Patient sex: M
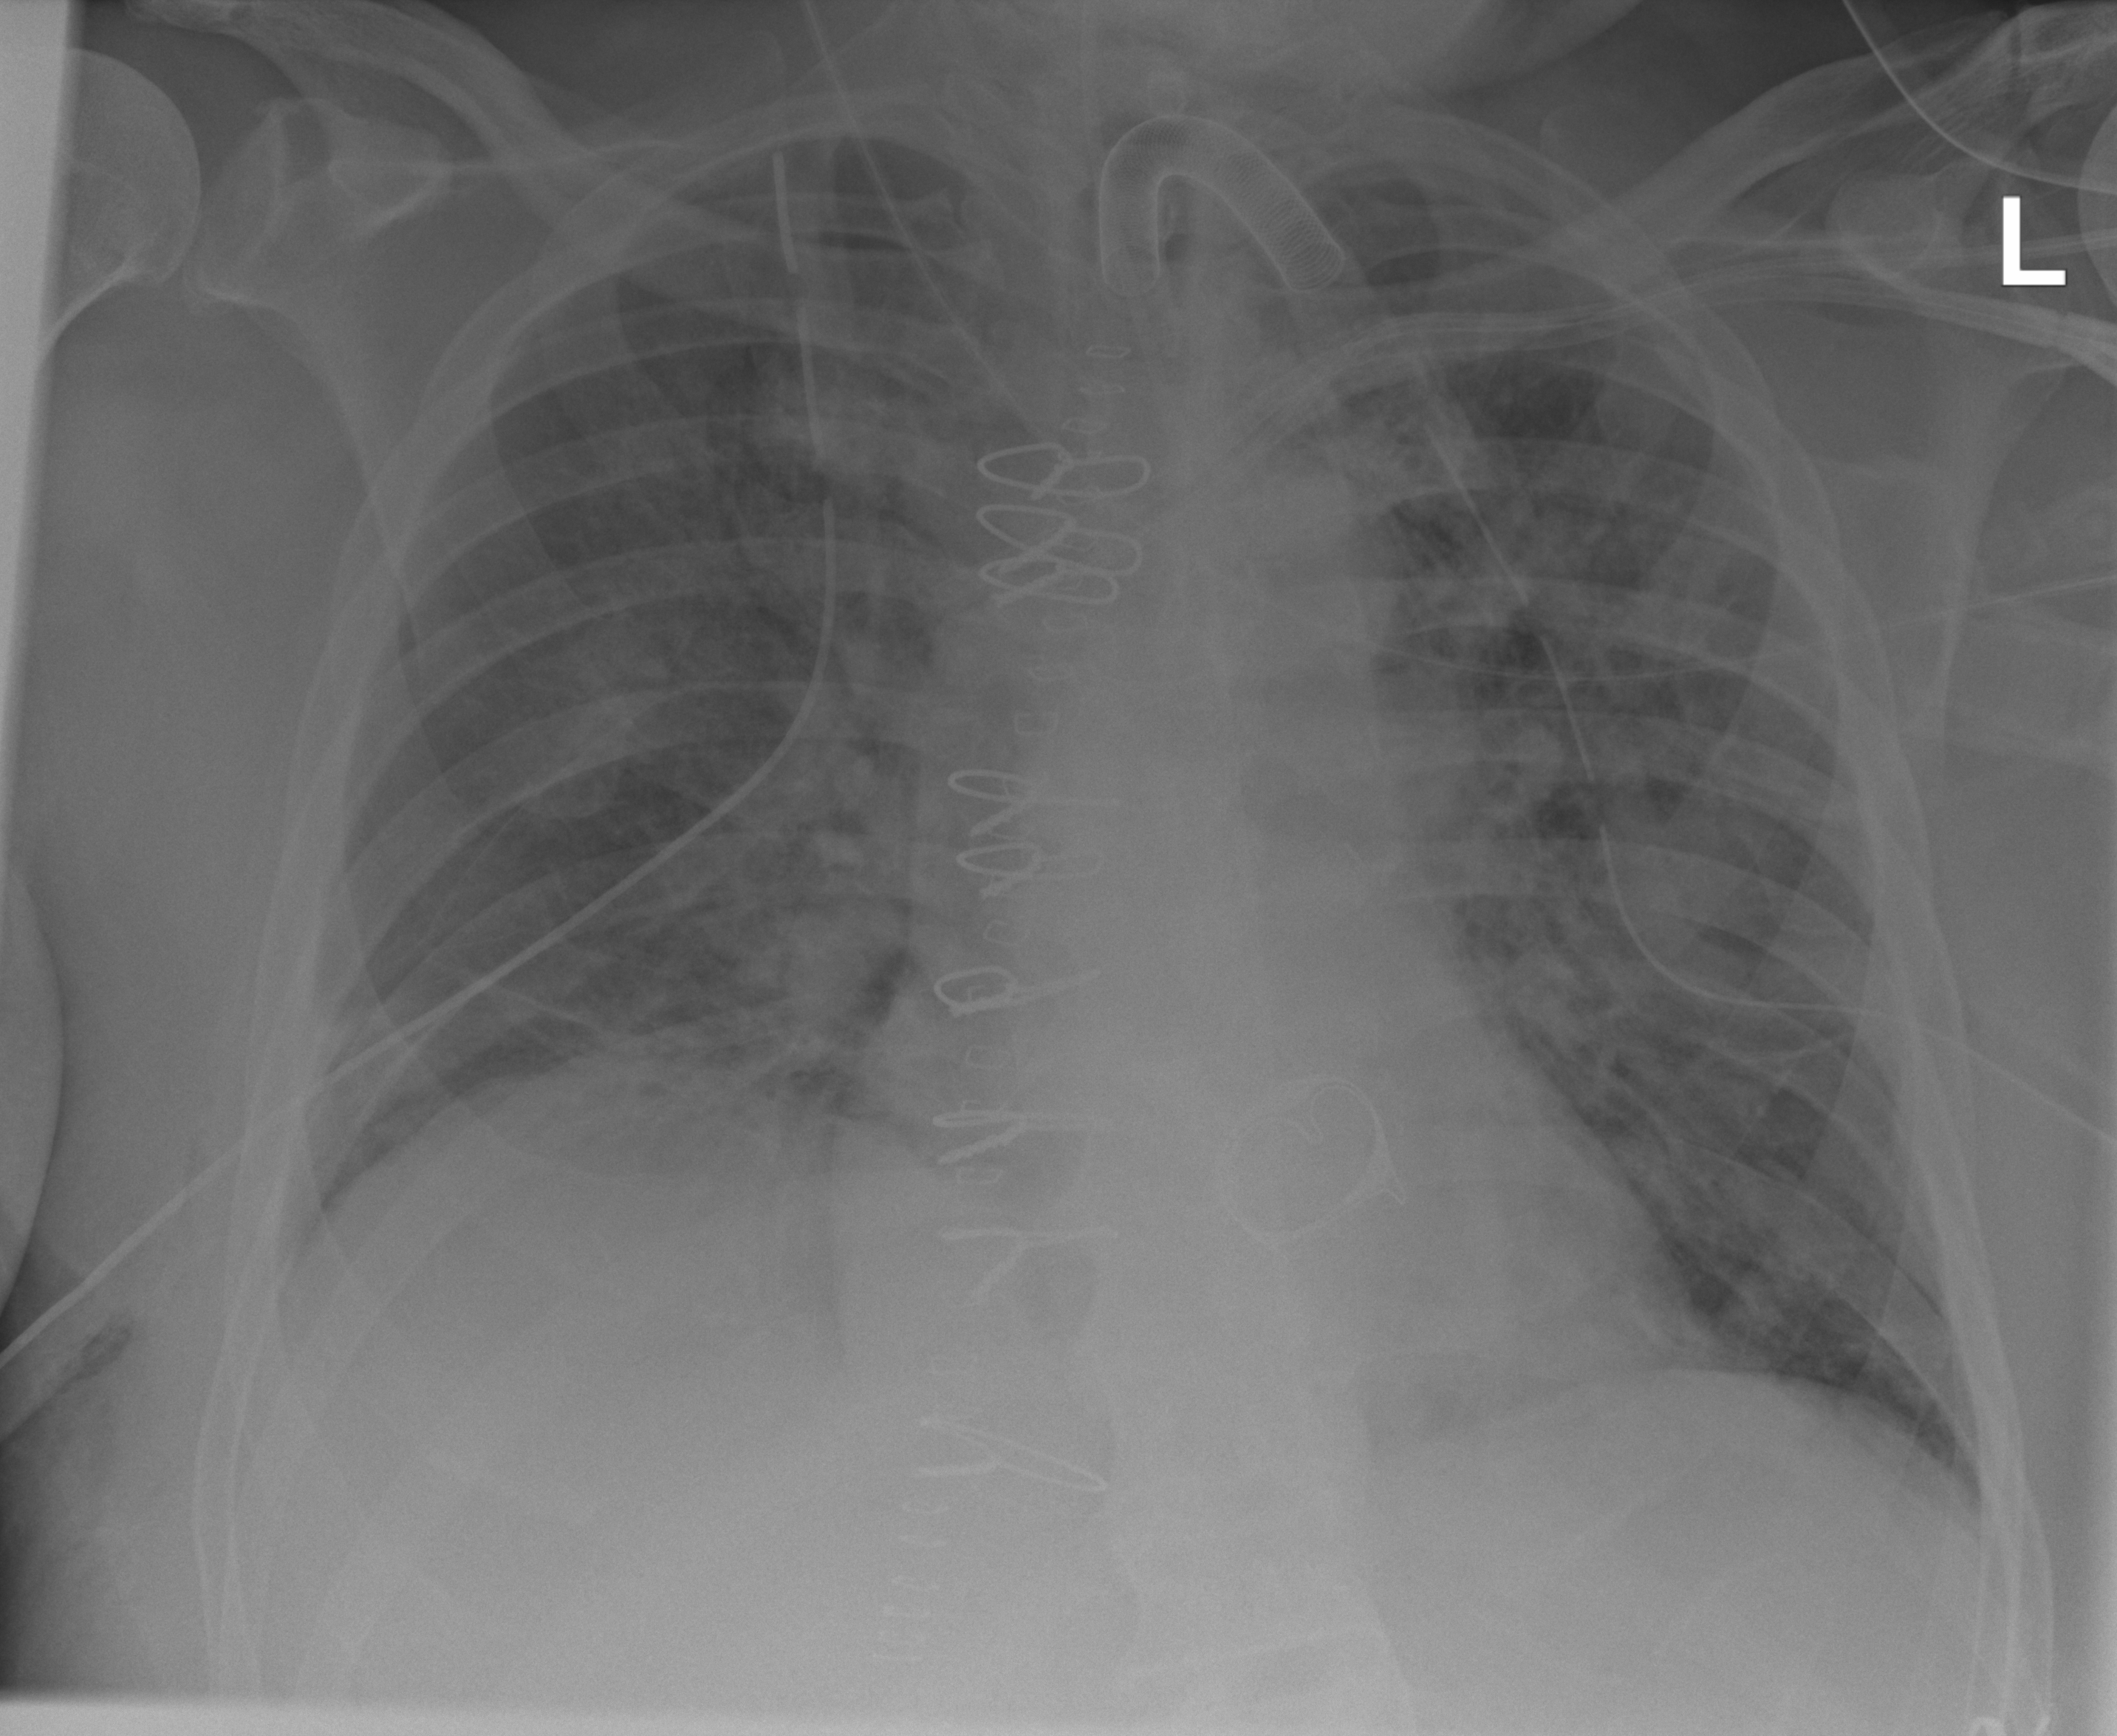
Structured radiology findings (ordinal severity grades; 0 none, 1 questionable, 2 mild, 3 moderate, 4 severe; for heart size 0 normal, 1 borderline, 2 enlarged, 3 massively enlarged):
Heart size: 0
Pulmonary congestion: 2
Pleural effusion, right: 1
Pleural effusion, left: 0
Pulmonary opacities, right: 2
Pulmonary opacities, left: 2
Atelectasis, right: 2
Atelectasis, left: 0